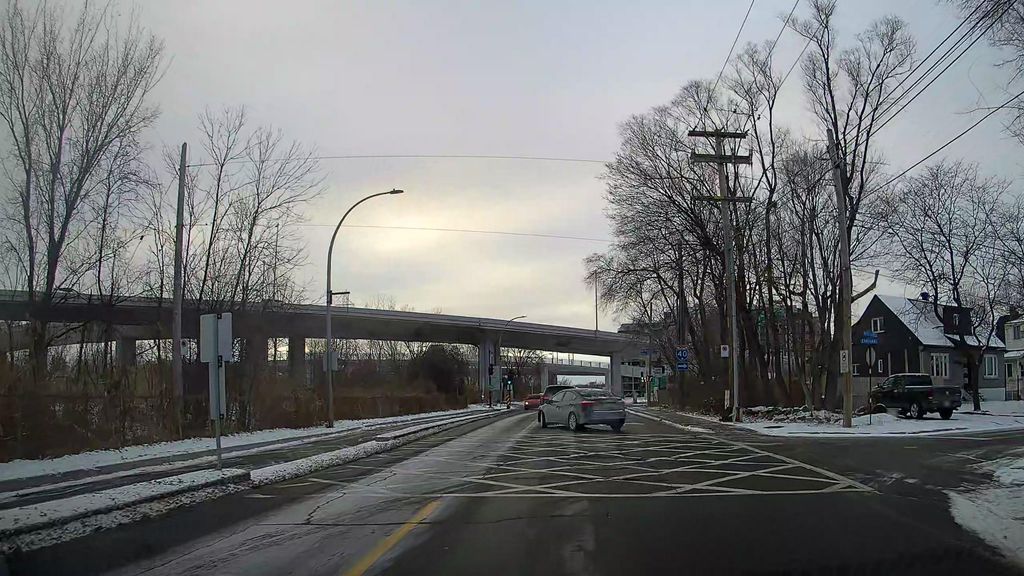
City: montreal